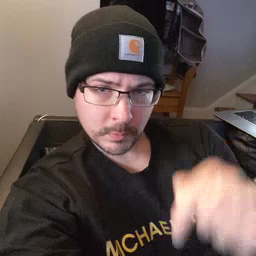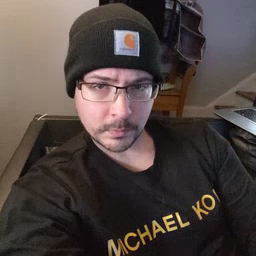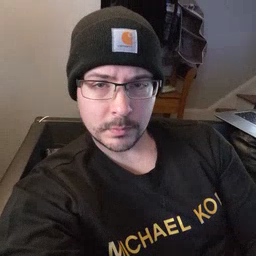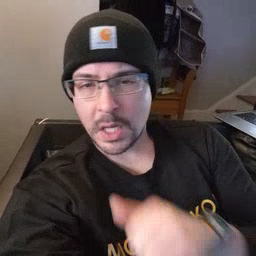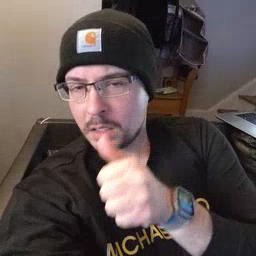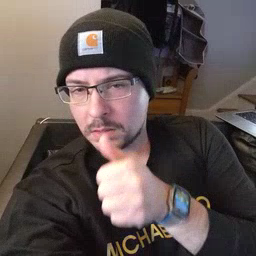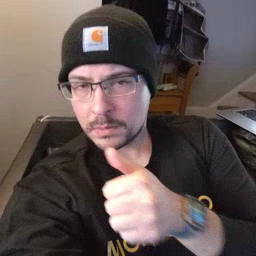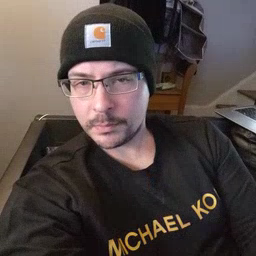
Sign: nuts